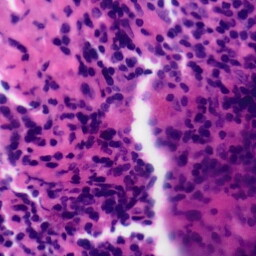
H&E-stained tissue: Tonsil